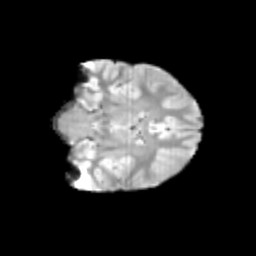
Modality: T2w
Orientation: coronal
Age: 11
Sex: female
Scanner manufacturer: siemens
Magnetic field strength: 3 T
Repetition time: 3.8 s
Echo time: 0.07 s